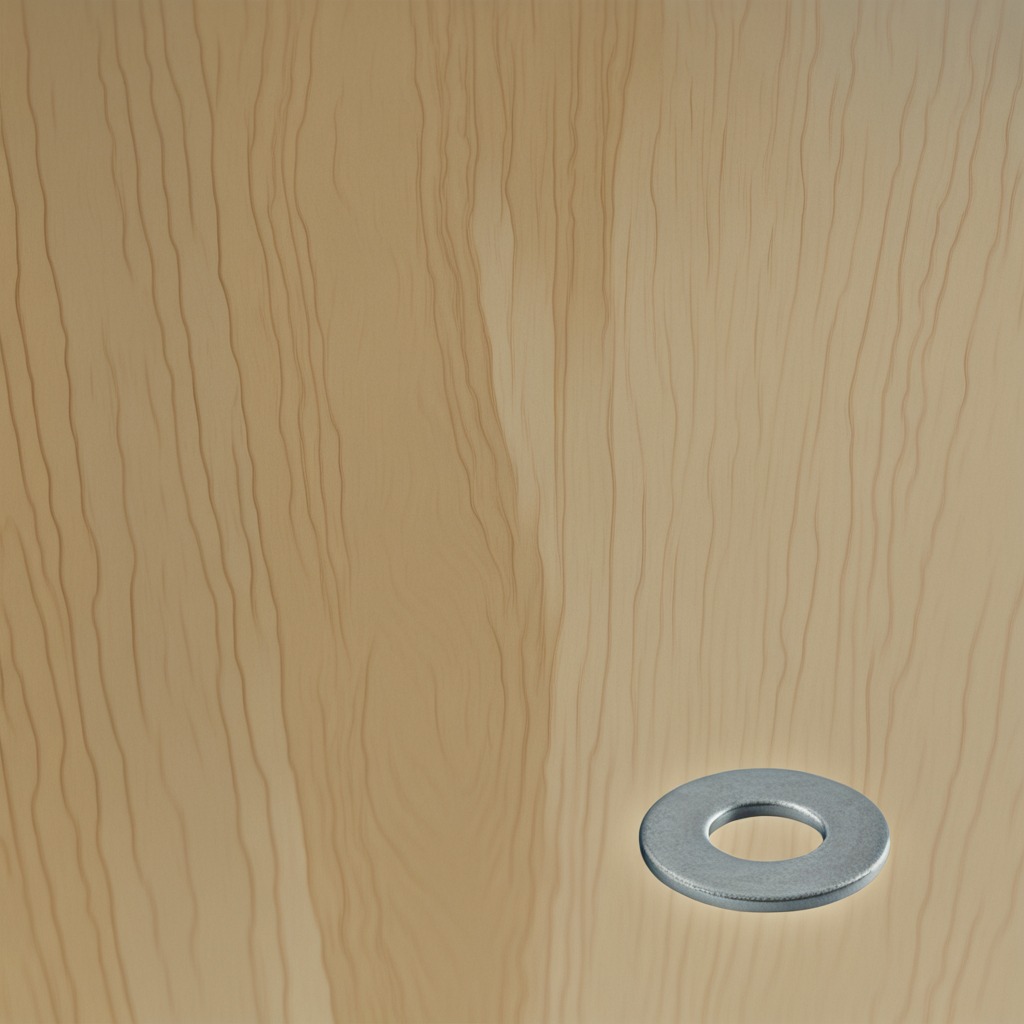
A flat metal washer is lying on the plywood surface in a paint workshop lit by afternoon window light.